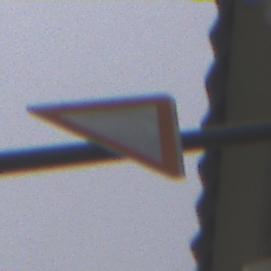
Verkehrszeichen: VorfahrtGewaehren
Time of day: Midday
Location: Outdoor (Urban)
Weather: Overcast
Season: NotSpecified
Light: Natural